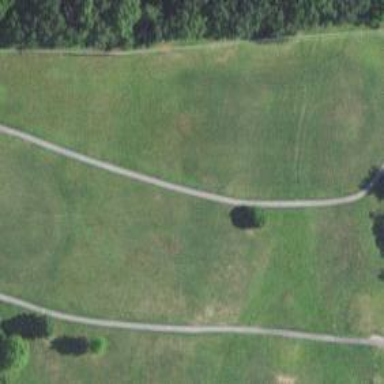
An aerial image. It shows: Service road used as golf cart path.